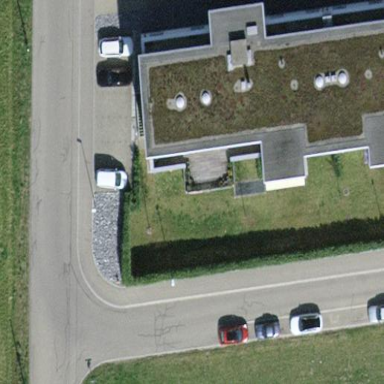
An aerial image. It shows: Apartments building with tiled roof.